Question: I want to implement the progress view as shown in the image below.
Does anyone know how to implement such a progress view in UINavigationBar?

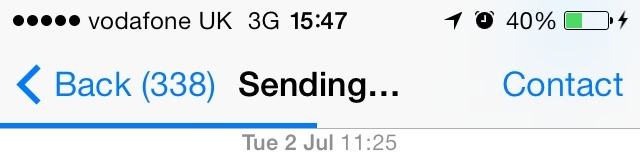
Answer: This is rather simple. You just need to add a progress view as a subview to the navigation bar.
But you're also right in wanting to create a subclass of a UINavigationBar. You can set the custom navigation bar in code with:
'''
- (instancetype)initWithNavigationBarClass:(Class)navigationBarClass toolbarClass:(Class)toolbarClass
'''
Or if you're using Storyboard, you can select your subclass in the Navigation Controller Scene in the Document Outline. (the left sidebar)
In your UINavigationBar subclass you'll want to create a method that is accessible from any of the view controllers in your navigation controller hierarchy, so that you can set the progress value from anywhere. Something like this:
'''
-(void)updateProgress:(CGFloat)progress animated:(BOOL)animated;
'''
That way, in one of the view controllers that needs to update this progress, you can call the above method by grabbing a reference to your custom bar class:
'''
MYNavigationBar *bar = (MYNavigationBar *)[[self navigationController] navigationBar];
[bar updateProgress:0.5 animated:NO];
'''
Lastly, you'll want to also add some methods to your UINavigationBar subclass to hide and show the bar, probably with some animation.